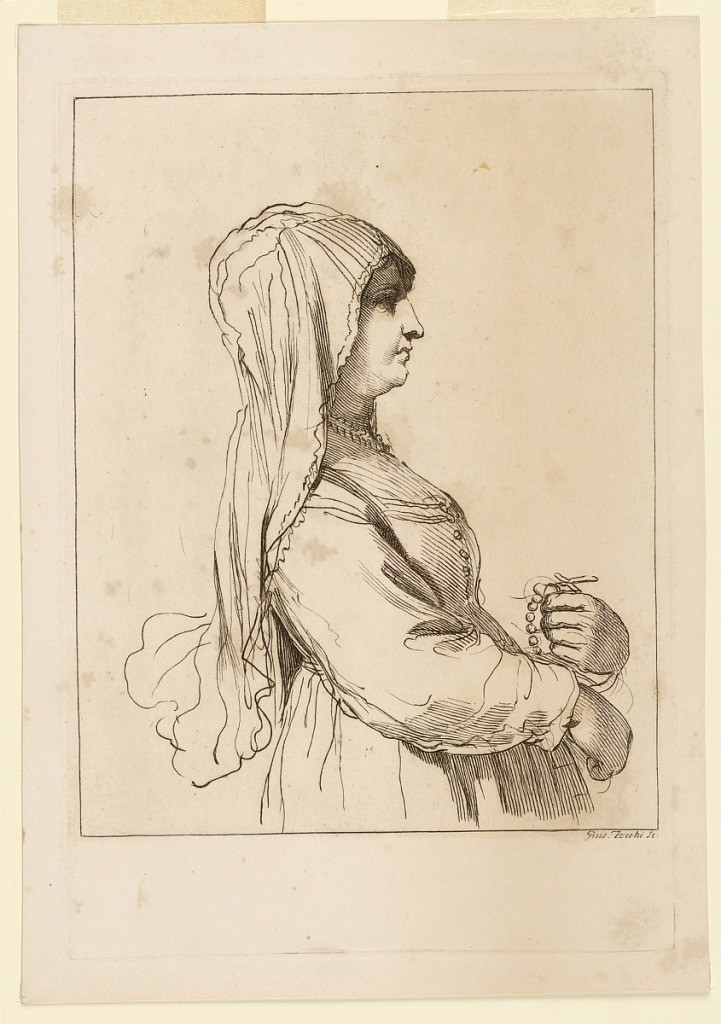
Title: Woman with a Rosary
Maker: Giuseppe Zocchi, Italian, 1711 or 1717 - 1767
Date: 18th century
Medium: Etching in dark brown ink on laid paper
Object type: Print
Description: A woman with full sleeves and a long veil, or scar, faces right - seen in profile. In her hands is a rosary of large beads and a plain cross.